Question: I switched my Eclipse SVN Plugin from Subclipse to Subversive this week. Subversive seems to be a bit slower than Subclipse, but I like the history, commit dialogs, and label decorations much better in Subversive.
Unfortunately, it looks like I'm going to have to switch back to Subclipse, because Subversive seems to have broken Eclipse. My projects will now sometimes go out "out of sync", most often when I create a new class or execute a Refactor->Rename command. By "out of sync", I mean:
- - - - - - -
A picture is worth a thousand words -
Interestingly, this problem can be temporarily fixed by adding a change to the messed-up file and saving it. When you do this, however, you have to save - after the first save the file is "corrected" but still marked as dirty. This fix is short term, however, as the next changes you make to the file will probably desync it again.
I have no clue what's going on here. Some googling brought me to this link: <URL>. The user in the linked question had a similar issue which was apparently also caused by Subversive. Unfortunately, his solution doesn't work in my workspace.
I've also asked around at work and several coworkers reported encountering this problem on their machines. All of them use Subversive, not Subclipse.
I don't know if StackOverflow is the right place for this or if I should just submit this directly to Eclipse/Subversive as a bug. But maybe someone out there has seen this or something similar and knows a fix or a workaround? Any tips would be greatly appreciated!
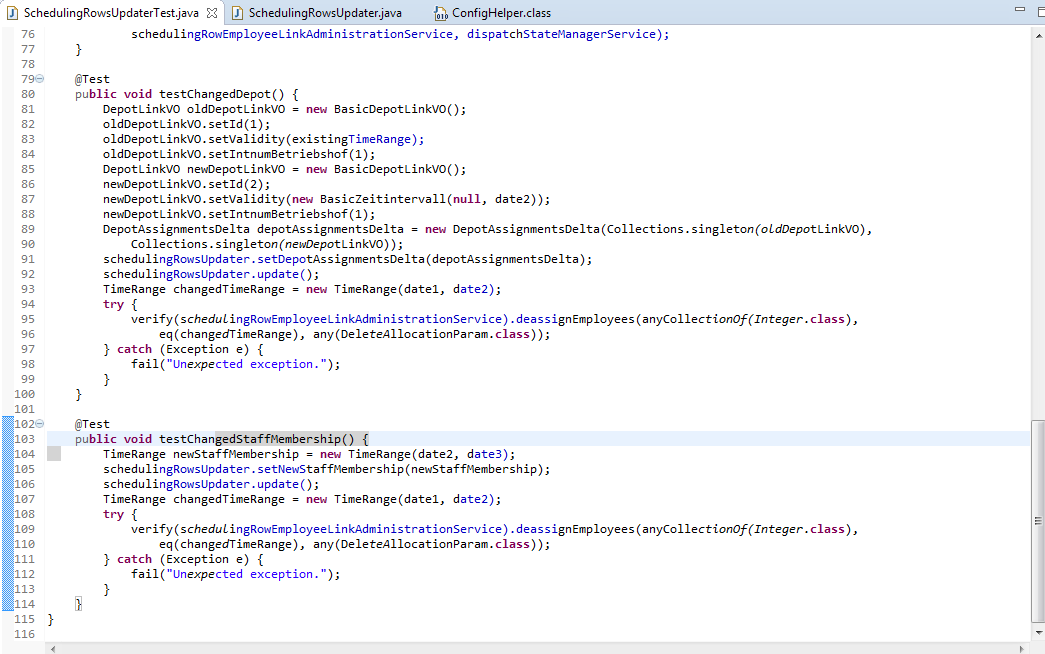
Answer: After more testing, we were able to determine the following:
- - - -
Apparently Subversive is either poorly optimized or has a bug that causes it to break down in large workspaces. I've reported this to the Subversive team as a bug, but until it gets fixed,
I'll happily trade down to a slightly worse GUI in exchange for an SVN Plugin that actually works.